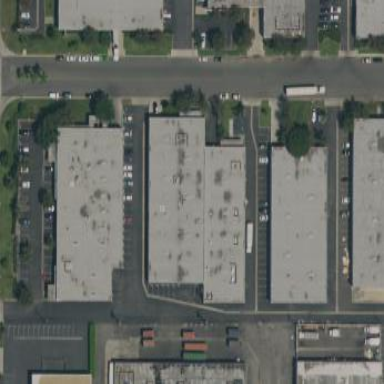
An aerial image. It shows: Warehouse building.